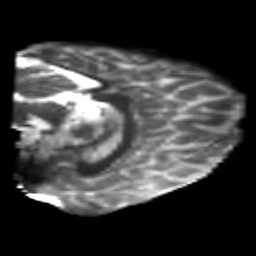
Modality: T2w
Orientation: sagittal
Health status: healthy
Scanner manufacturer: philips
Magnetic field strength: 3 T
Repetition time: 6.964 s
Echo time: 0.092 s